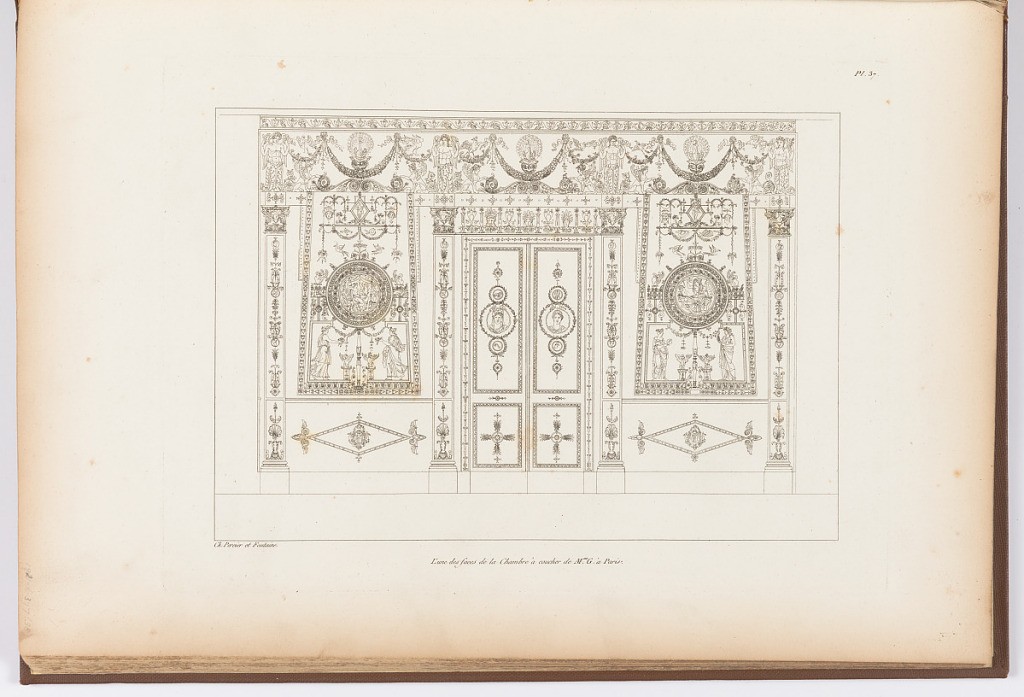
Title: L'une des face de la Chambre à coucher de Mme. G. à Paris (One of the Walls of the Bedroom of Mme. G. in Paris), plate 37, in Recueil de decorations interieures (Collection of Interior Decorations)
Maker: Charles Percier, French, 1764–1838
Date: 1801–12
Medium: Etching on cream wove paper
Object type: Print
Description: Heavily ornamented doors and wall with blend of ancient Egyptian, Roman, and Greek motifs, including faces, figures, griffins, sphinxes, peacocks, garlands, and laurel wreaths.